Field crop: maize
Growth stage: 2
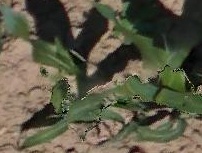
Species: maize